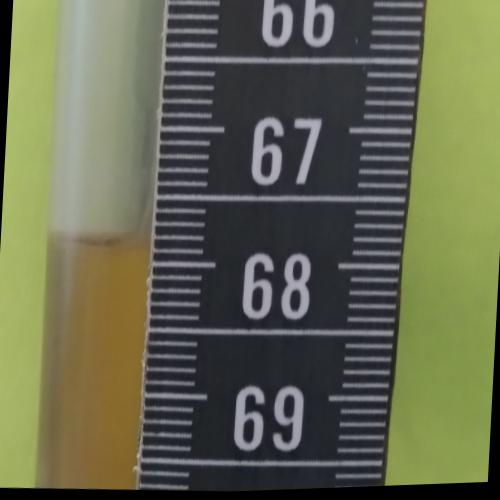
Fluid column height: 67.8 cm